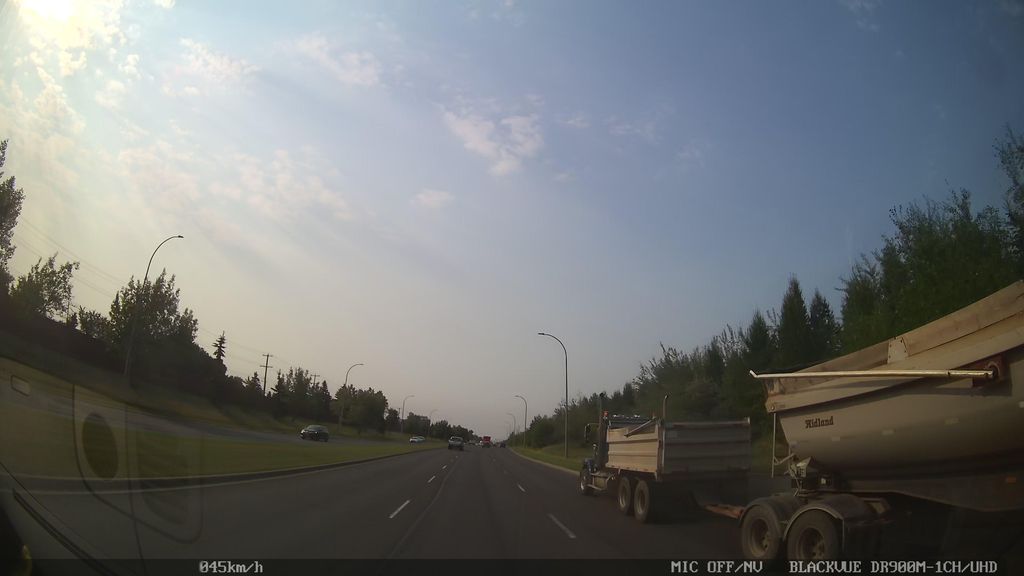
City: edmonton